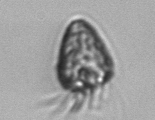
Label: Ciliophora